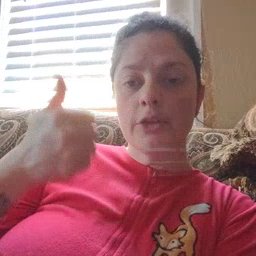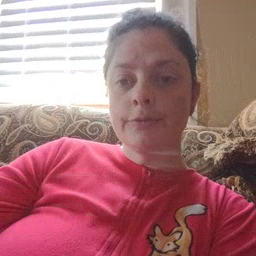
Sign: better